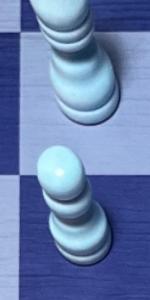
Label: Pawn_White